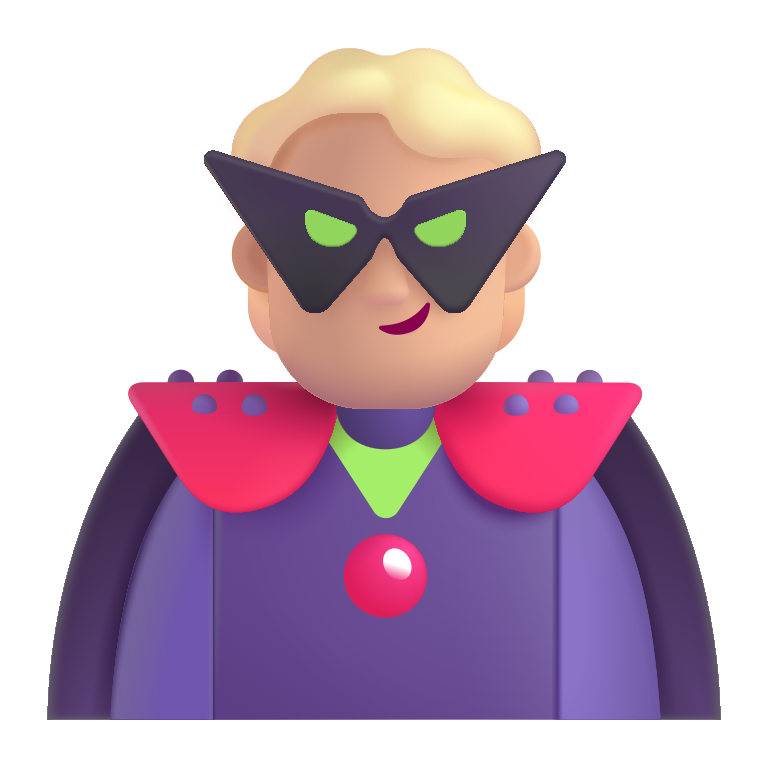
person supervillain color  light